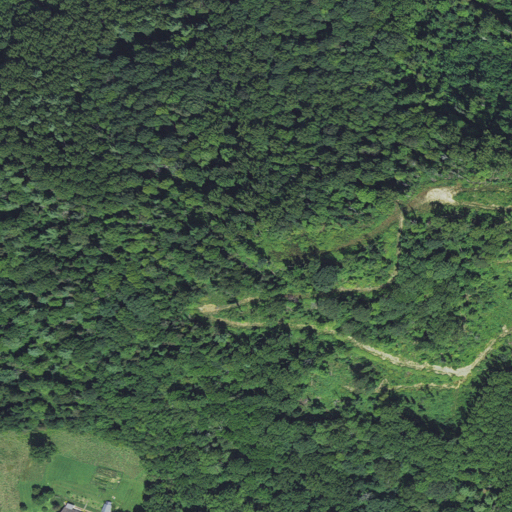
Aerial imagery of ridge(s) in North Carolina named Ivory Ridge containing deciduous forest, pasture, mixed forest, shrub, grassland, and open development